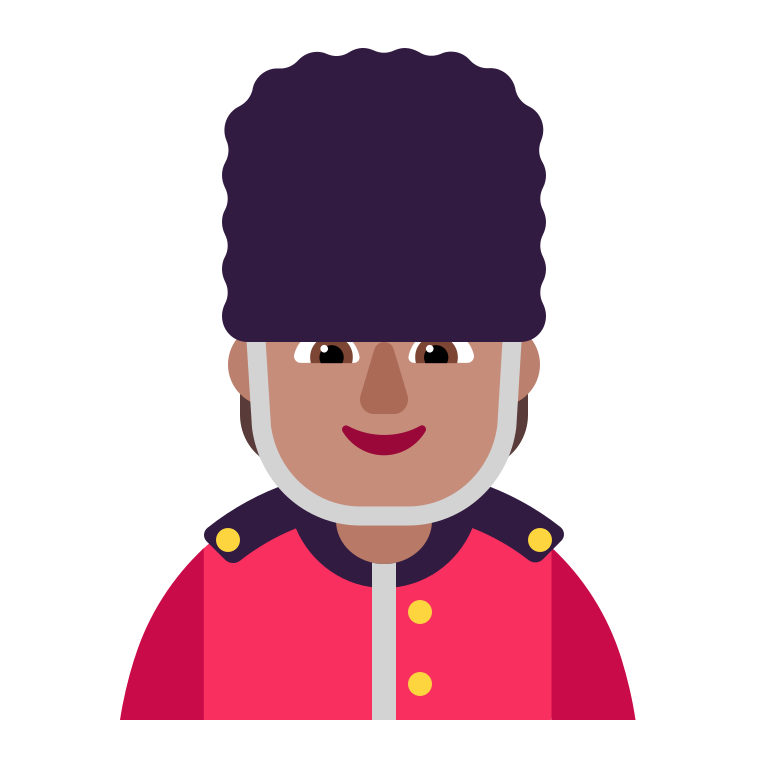
guard flat